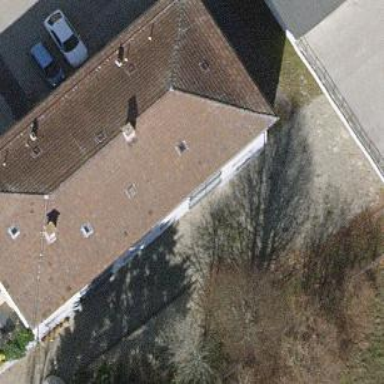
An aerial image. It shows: Apartment building with hipped roof.